Question: I have a Form called 'EmployeeForm' inside this form i'm including some UserControl and when I edit 'EmployeeForm' every UserControl inside the form are lost.
This picture show a diff between TFS(left) and Local(right) file, after modifying the name of a combobox

Example of this.ucEmployeeKeyOne :
'''
public partial class Employee_EmployeeKeyOneRelationUC
: Employee_EmployeeKeyOneRelation_GenericUC
{ [other Code Here] }
public class Employee_EmployeeKeyOneRelation_GenericUC
: RelationUC<MyObject>
{ }
'''
and the definition of RelationUC :
'''
public partial class RelationUC<T>
: DataUserControlBase
{ [other Code Here] }
public partial class DataUserControlBase
: UserControlBase
{ [other Code Here] }
public partial class UserControlBase
: System.Windows.Forms.UserControl, MyInterfaceHere
{ [other Code Here] }
'''
All 'UserControl' i'm losing are inherited from 'RelationUC<T>'. Does the generic type of RelationUC may cause the problem?
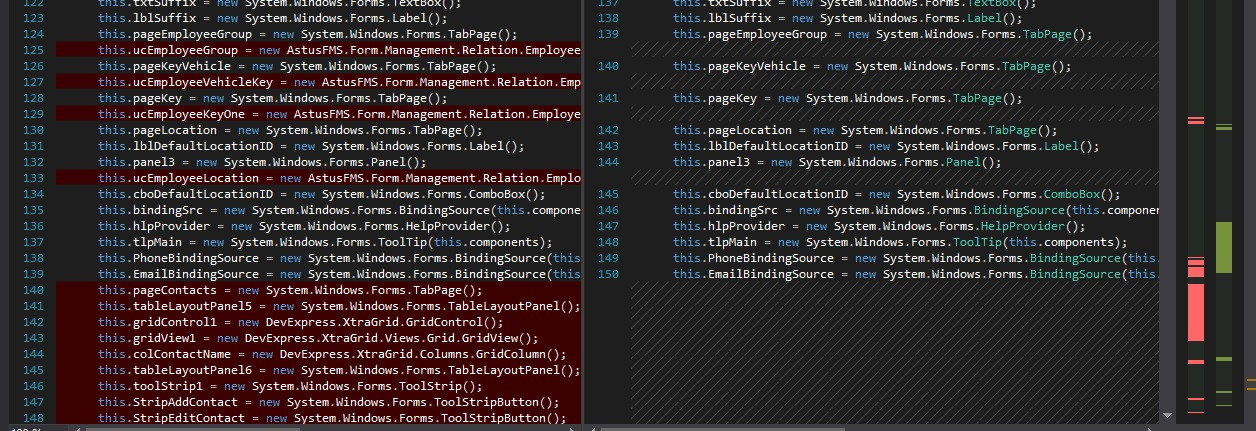
Answer: For the Vs designer to load the controls, the control should be able to initialize including all public properties and you must have a empty constructor. If you don't have an empty constructor or have properties that are returning from the inherited nullable class, it is most likely the the designer will crash.
To Debug this,
1) open you project in VS but do not open the file that contains the controls yet;
2) open another VS and attach the process of VS that your project is opened;
3) set the break on exceptions (short cut ' + , +' ) to all (once you become familiar with what exception the designer is throwing, you can set that exception only.);
4) Go to the VS with you project and open the file that contain your user control. when the exception is thrown, the second VS will catch it and tell you exactly why and where.